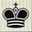
Piece: bK